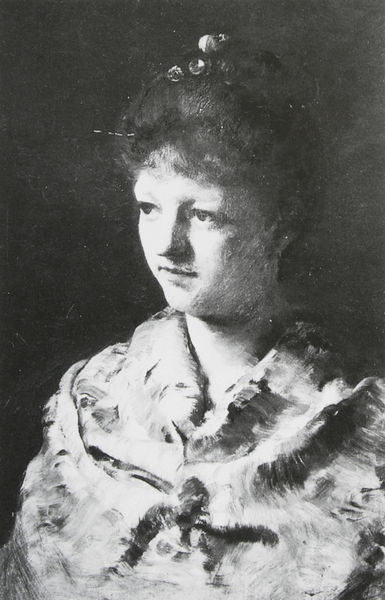
Titel: Bildnis einer jungen Frau mit Umhang
Künstler: Clara von Rappard
Institution: Privatbesitz
Schlagwörter: dunkel, gemälde, kopf, körper, schatten, umhang, weiß, mädchen, frau, frisur, grau, haar, hell, hintergrund, kleid, licht, mund, nase, ohr, profil, schmuck, schwarz, skizze, stirn, zeichnung, blick, dame, schal, tuch, muster, schleife, jacke, jung, augen, band, falten, gesicht, haarschmuck, kleidung, kragen, mensch, pelz, bild, bildnis, hals, portrait, porträt, schauen, öl, pastos, auge, gewand, haare, mantel, stoff, stoffe, person, kinn, kontrast, lippen, locke, locken, perle, perlen, potrait, schulter, schultern, pony, helldunkel, fell, lächeln, dutt, seitlich, wangen, studie, öde, ausdruck, weib, weiblich, zopf, pupillen, hochgesteckt, langweilig, wange, stola, lider, foto, punkte, spange, druck, schnitt, schwarz-weiß, schraffur, radierung, dreiviertel, seite, punkt, hässlich, selbstbildnis, bleistift, entwurf, photo, halbprofil, chwarz, hel, frauenportrait, nadeln, herrscherin, bänder, graus, lady, pilze, photografie, haarnadel, haarnadeln, trist, bleistuft, hochsteck, stiurn, herrin, weuss, jkleidung, kleidzbf, zeichnungd, manelt